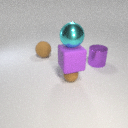
large brown rubber sphere to the left of small brown rubber sphere